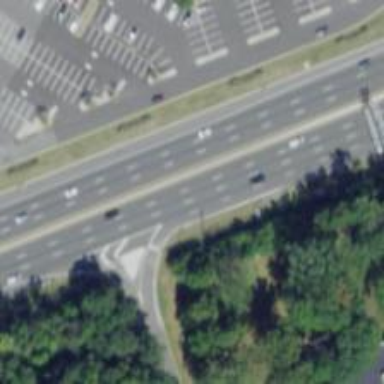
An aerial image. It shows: Trunk link highway with asphalt surface.